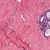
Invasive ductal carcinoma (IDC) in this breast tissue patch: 0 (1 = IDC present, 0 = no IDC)